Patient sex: M
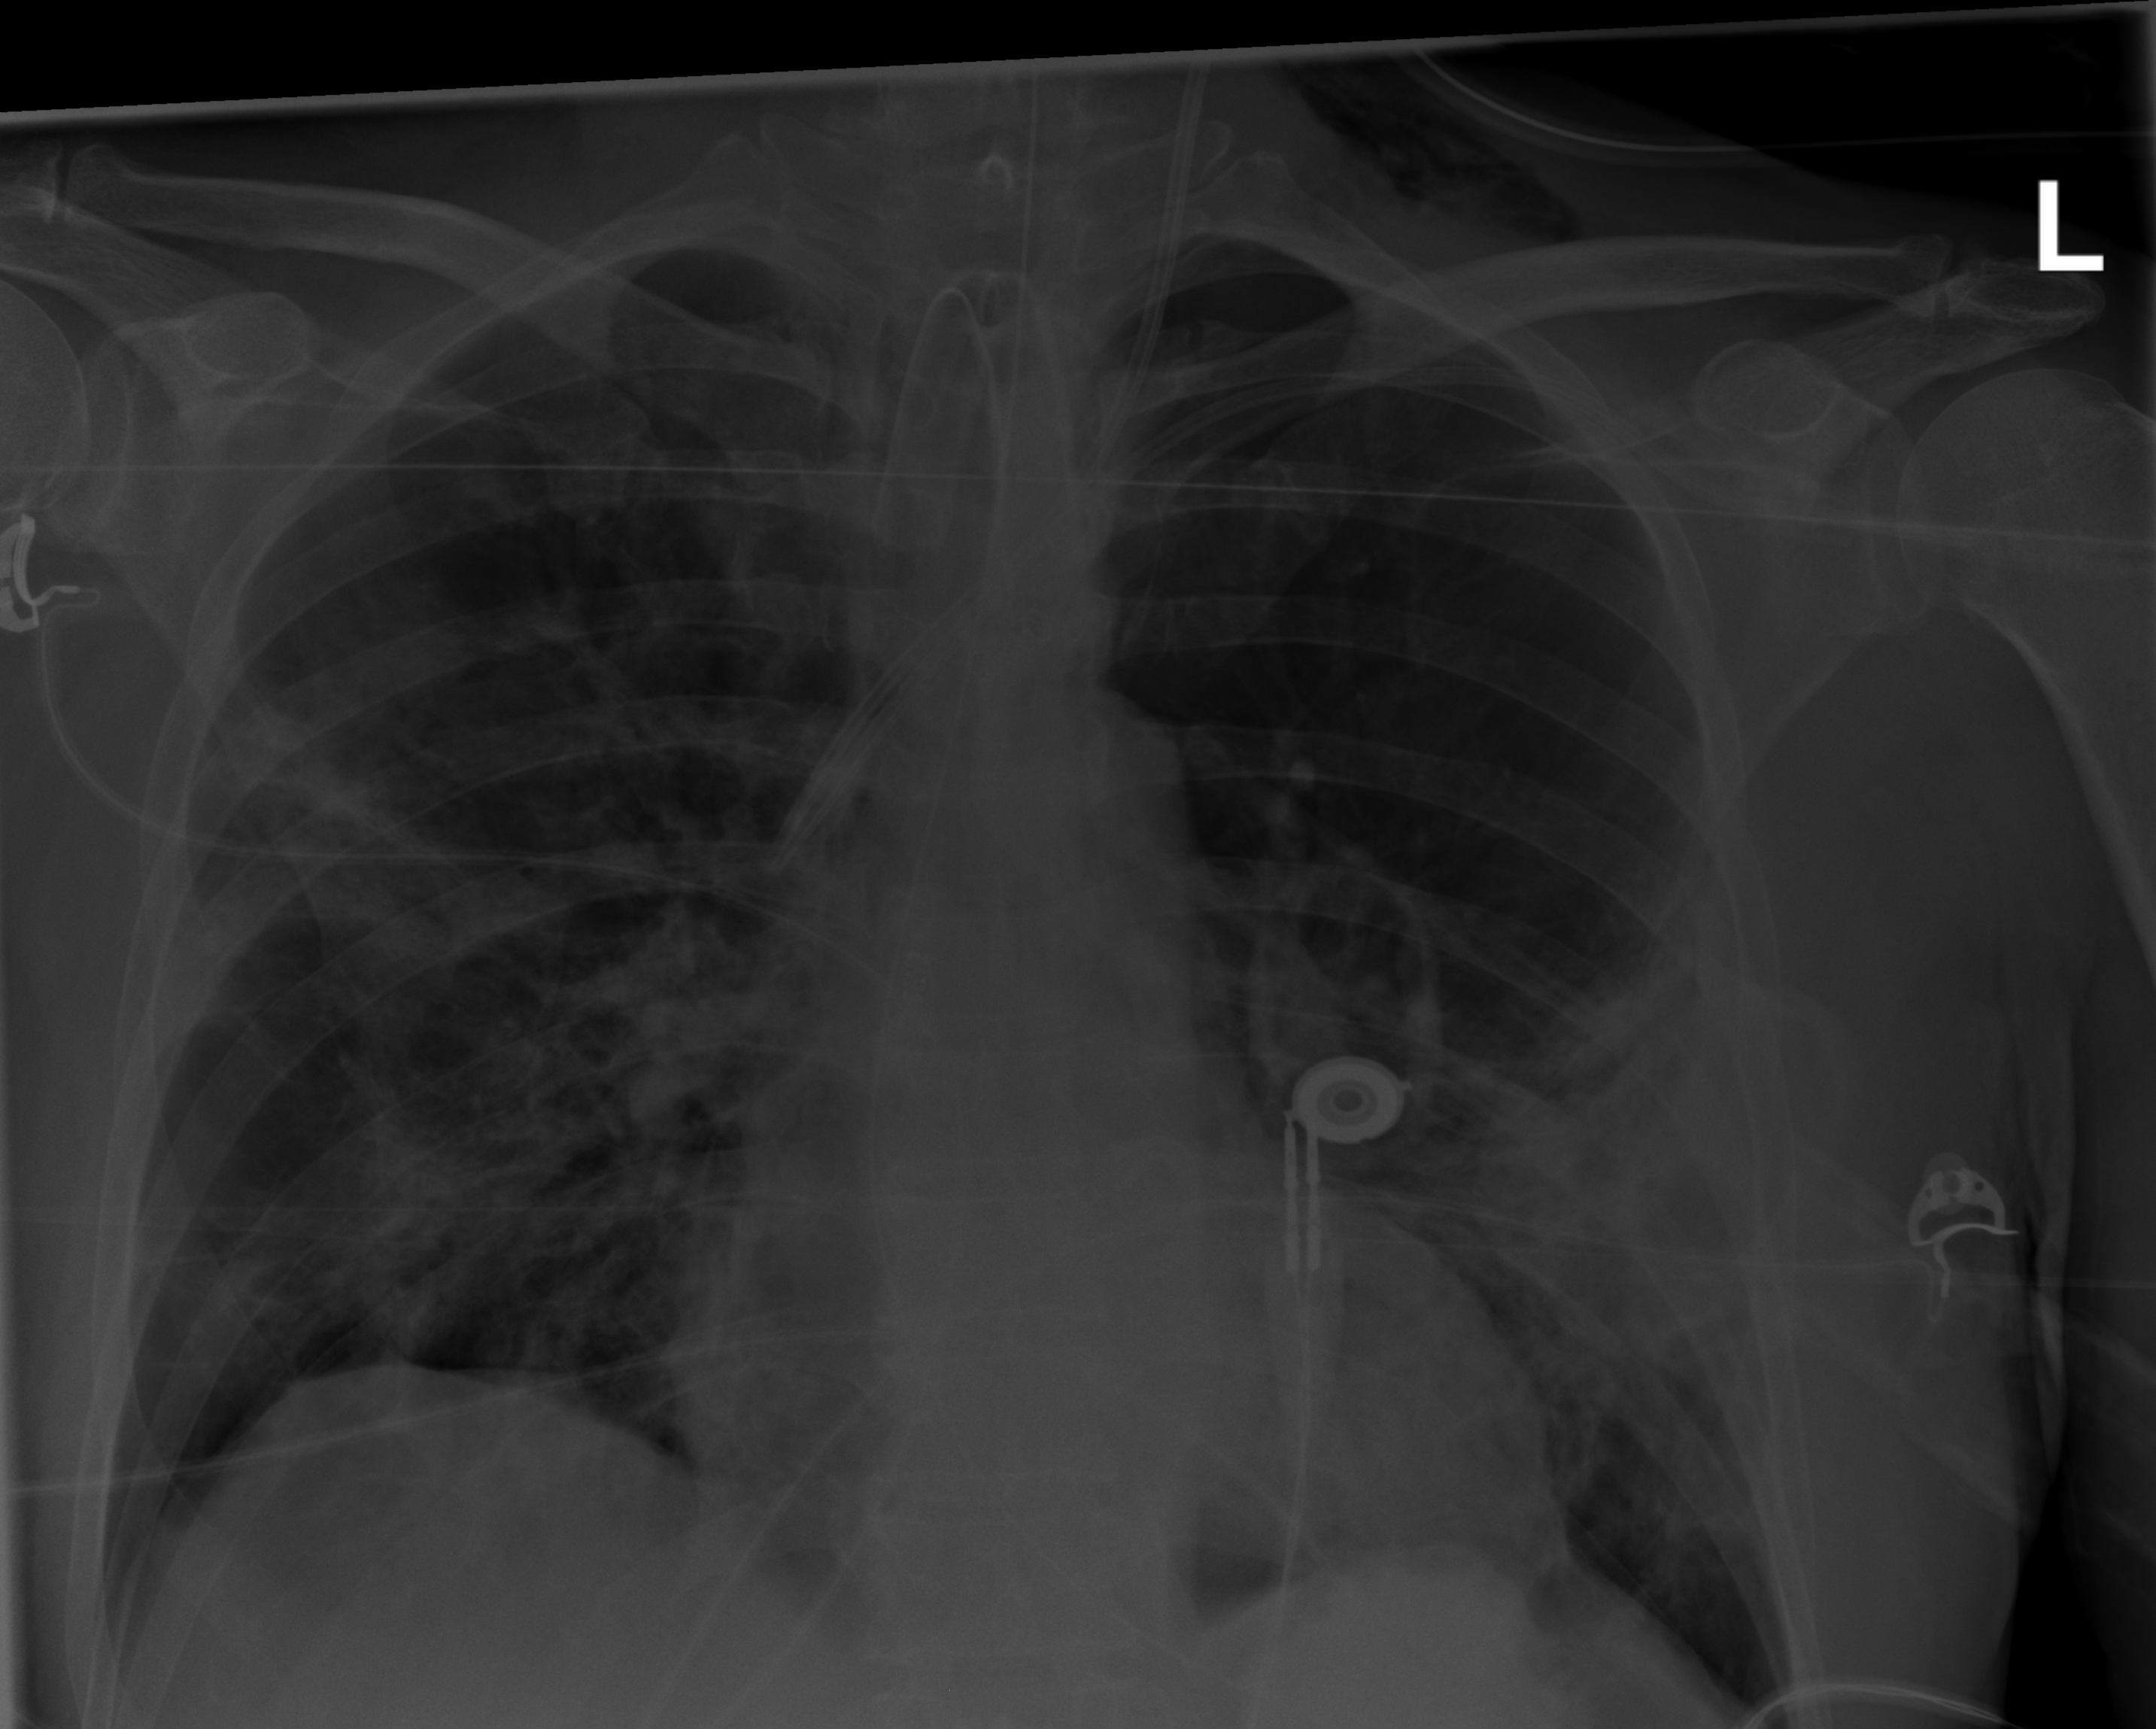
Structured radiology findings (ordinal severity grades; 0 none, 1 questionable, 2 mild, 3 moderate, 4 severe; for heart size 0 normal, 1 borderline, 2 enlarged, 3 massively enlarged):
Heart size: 0
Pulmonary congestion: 0
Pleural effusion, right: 0
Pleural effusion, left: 0
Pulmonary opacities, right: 3
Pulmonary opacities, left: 3
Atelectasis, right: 3
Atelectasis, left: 3